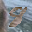
Label: 8